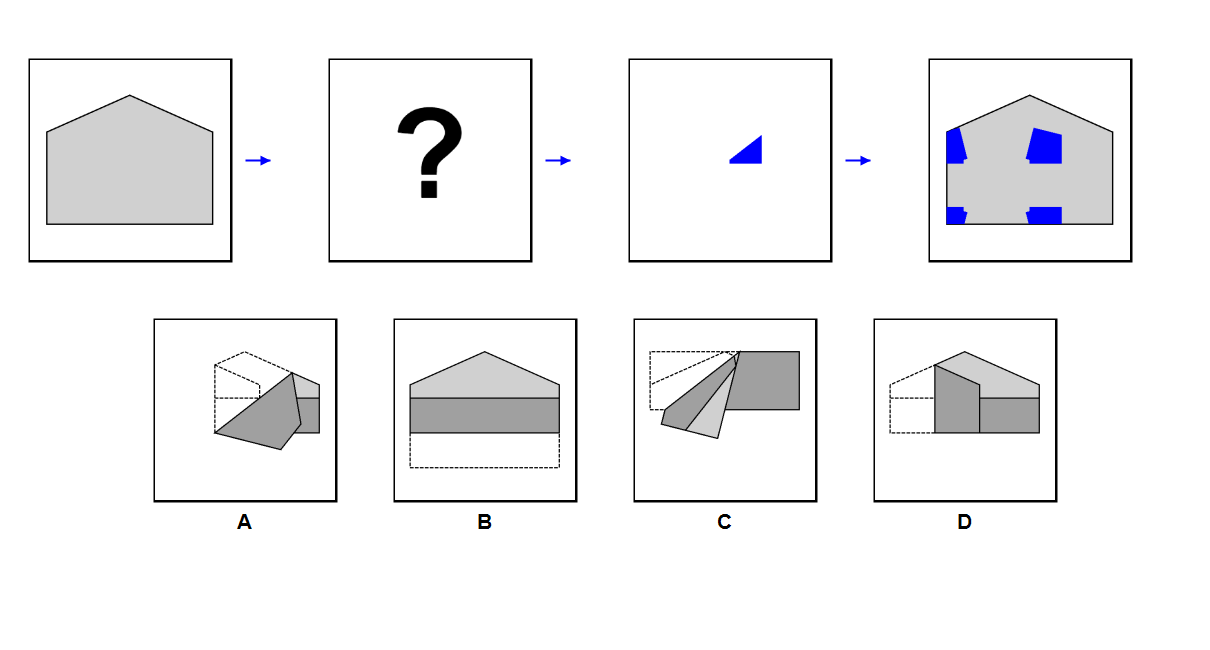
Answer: C